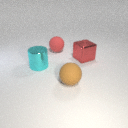
large red rubber sphere to the left of large brown rubber sphere